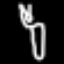
Label: fork